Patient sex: M
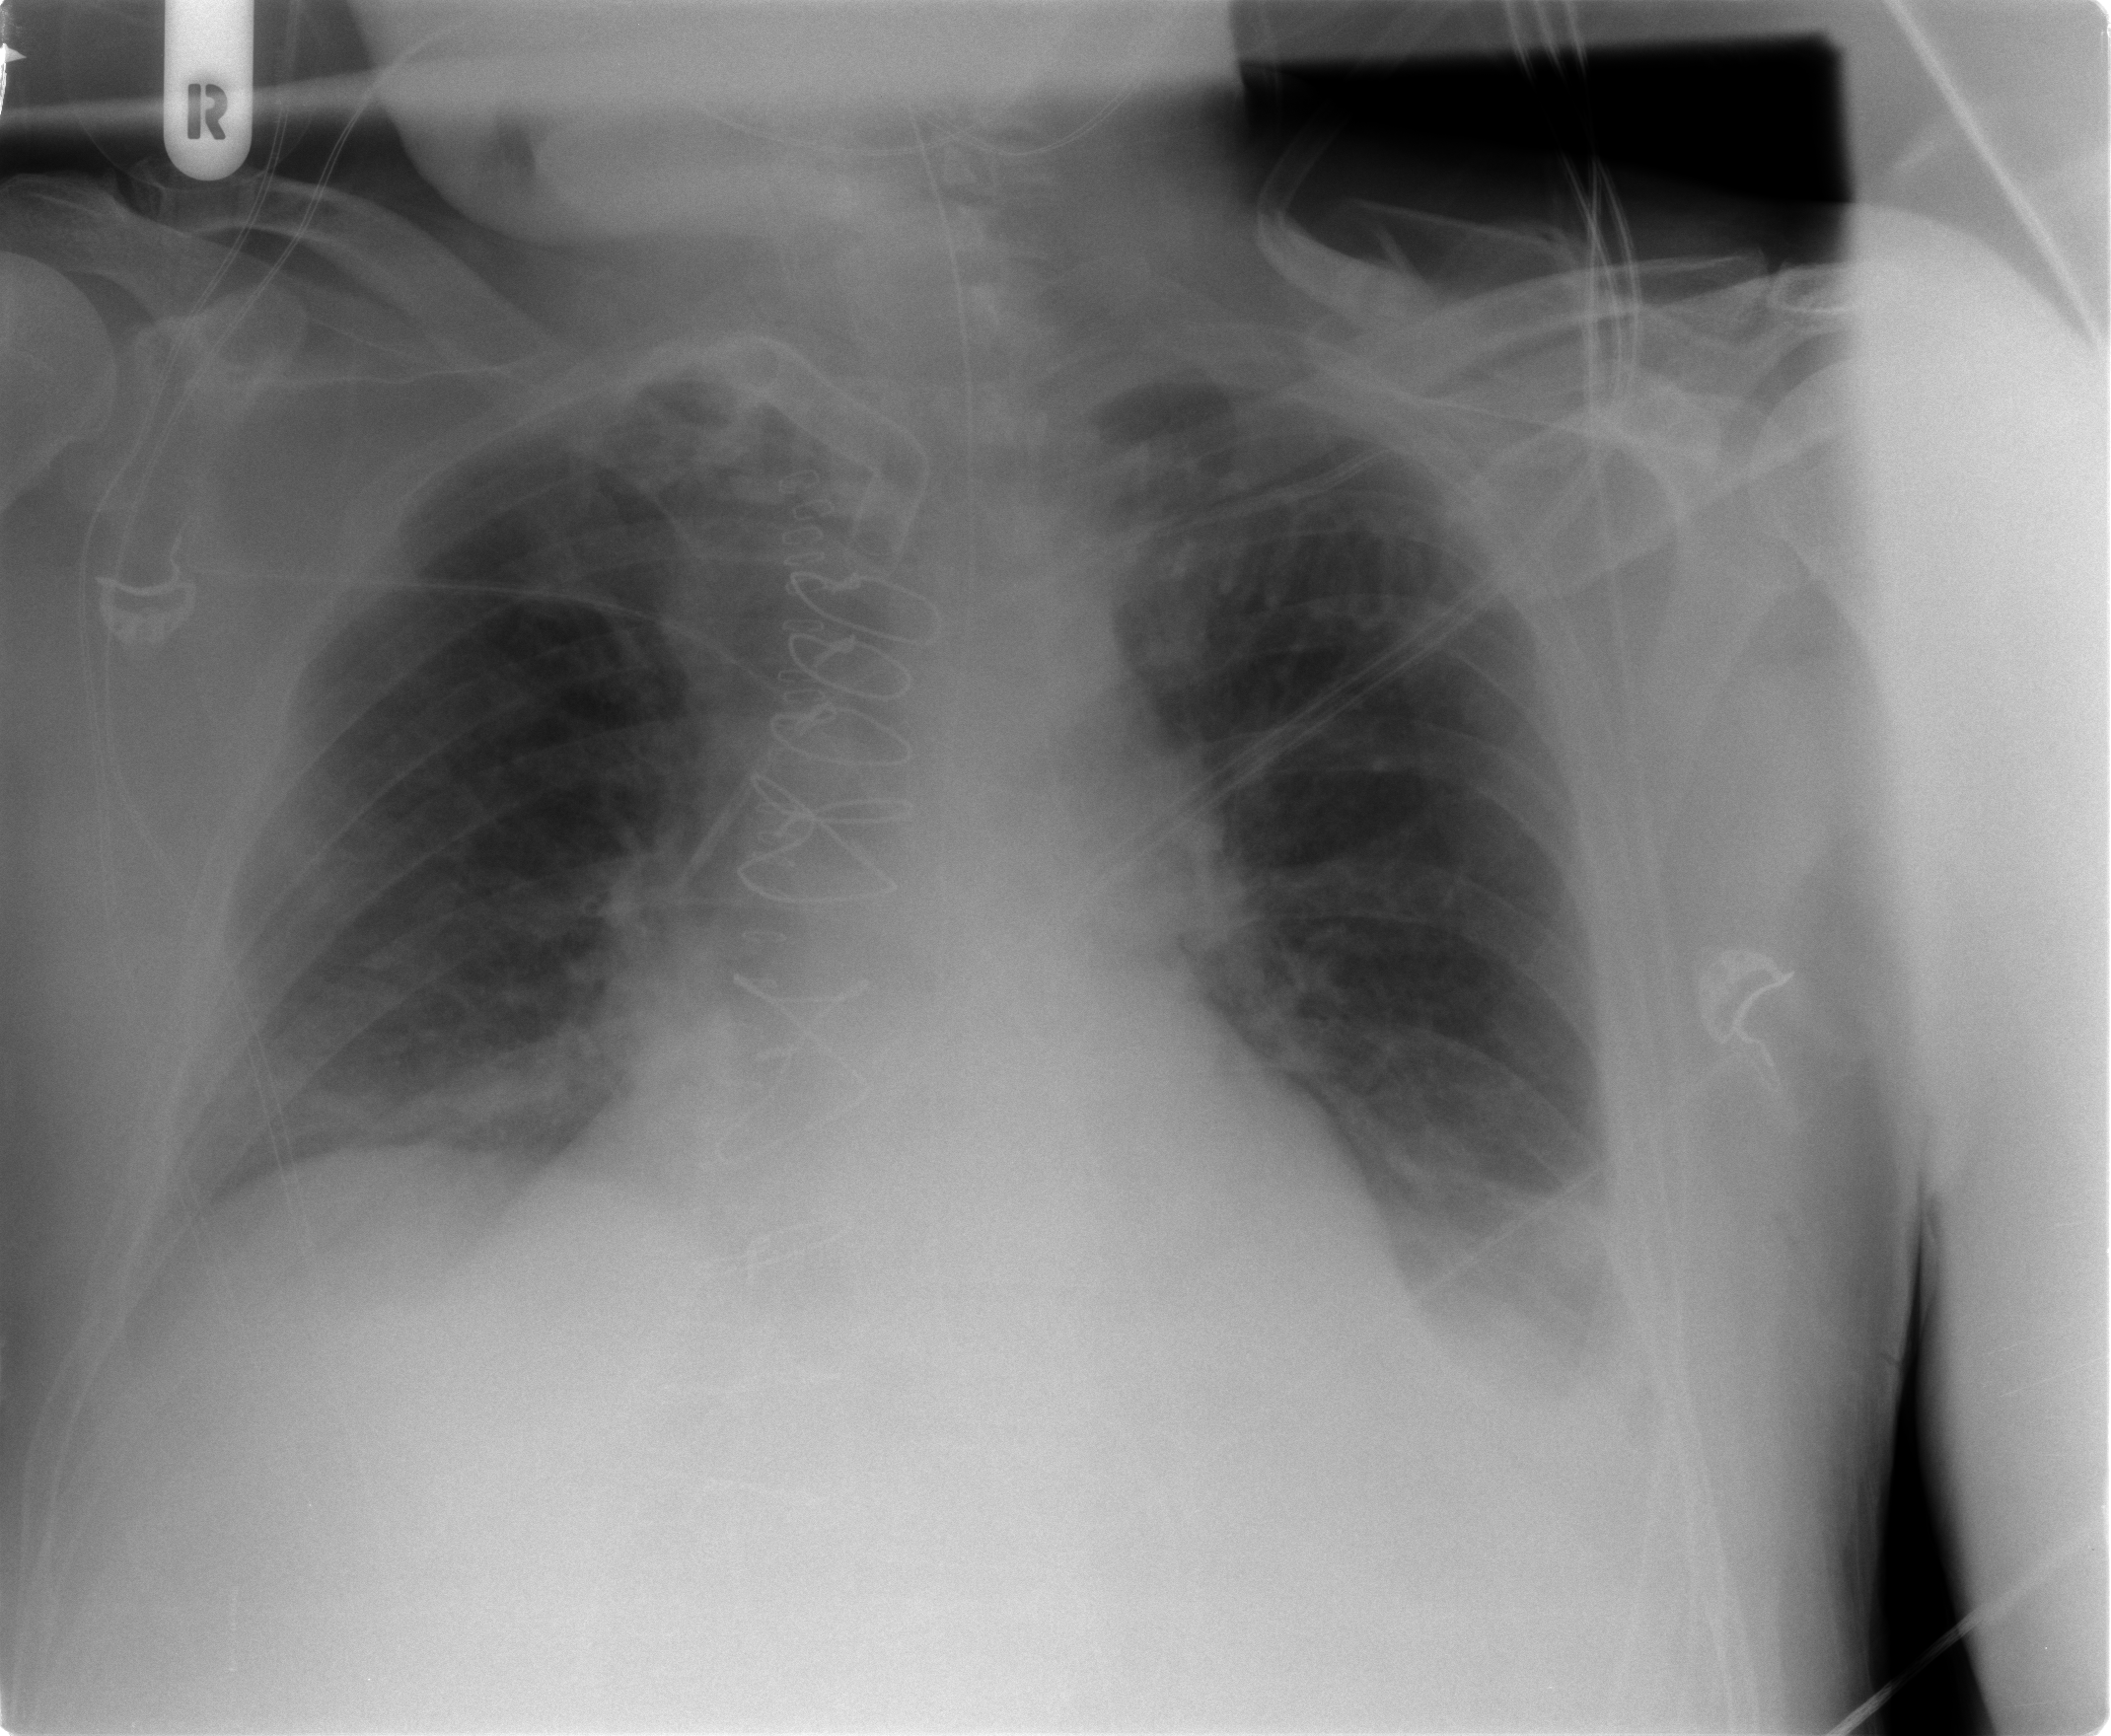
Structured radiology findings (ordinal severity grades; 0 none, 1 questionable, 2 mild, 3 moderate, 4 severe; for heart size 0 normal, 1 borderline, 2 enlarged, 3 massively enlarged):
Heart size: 2
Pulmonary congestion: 2
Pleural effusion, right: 1
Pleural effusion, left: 1
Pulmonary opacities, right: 0
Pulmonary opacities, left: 0
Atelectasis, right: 2
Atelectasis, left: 2